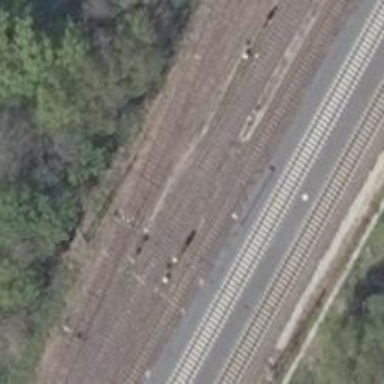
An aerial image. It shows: Railway signal.